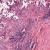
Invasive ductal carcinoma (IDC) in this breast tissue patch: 0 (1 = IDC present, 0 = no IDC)